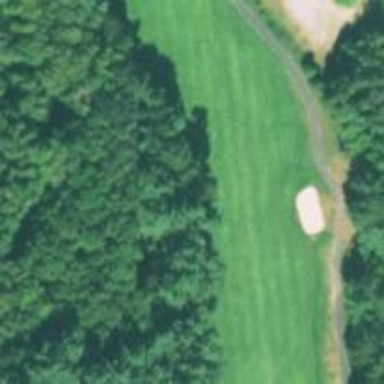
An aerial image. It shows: View of golf hole.